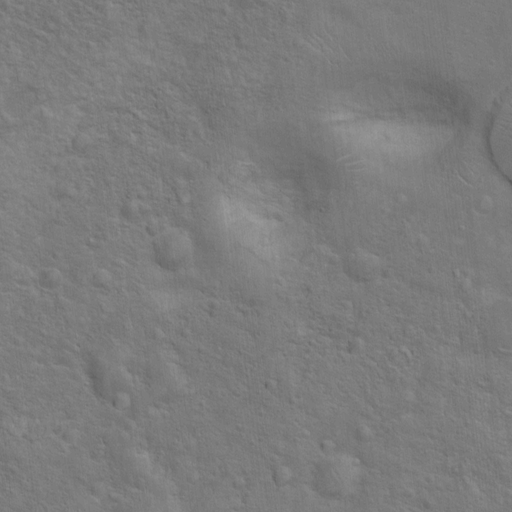
Classes present: Background